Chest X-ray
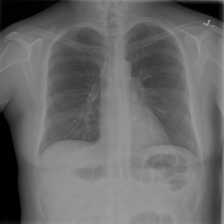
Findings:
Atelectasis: negative
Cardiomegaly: negative
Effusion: negative
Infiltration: positive
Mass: negative
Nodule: positive
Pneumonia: negative
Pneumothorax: negative
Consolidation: negative
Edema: negative
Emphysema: negative
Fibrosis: negative
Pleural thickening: negative
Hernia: negative